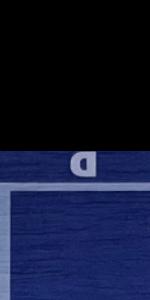
Label: Empty